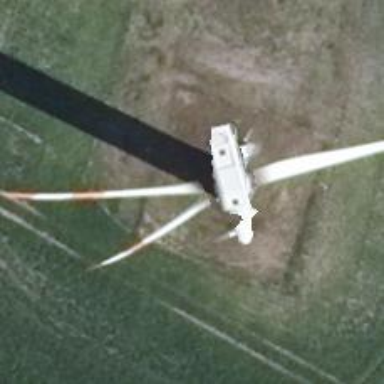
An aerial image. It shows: Wind generator powered by wind turbines of horizontal axis type. It is manufactured by Vestas.